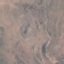
Label: HerbaceousVegetation